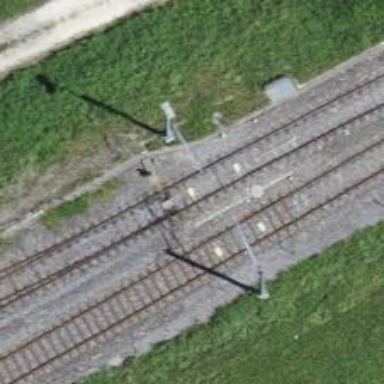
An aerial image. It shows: Single track railway siding.